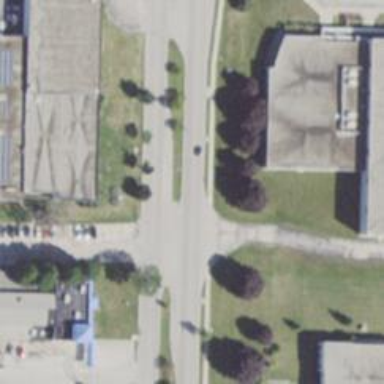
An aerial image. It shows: Secondary road with separate sidewalk.